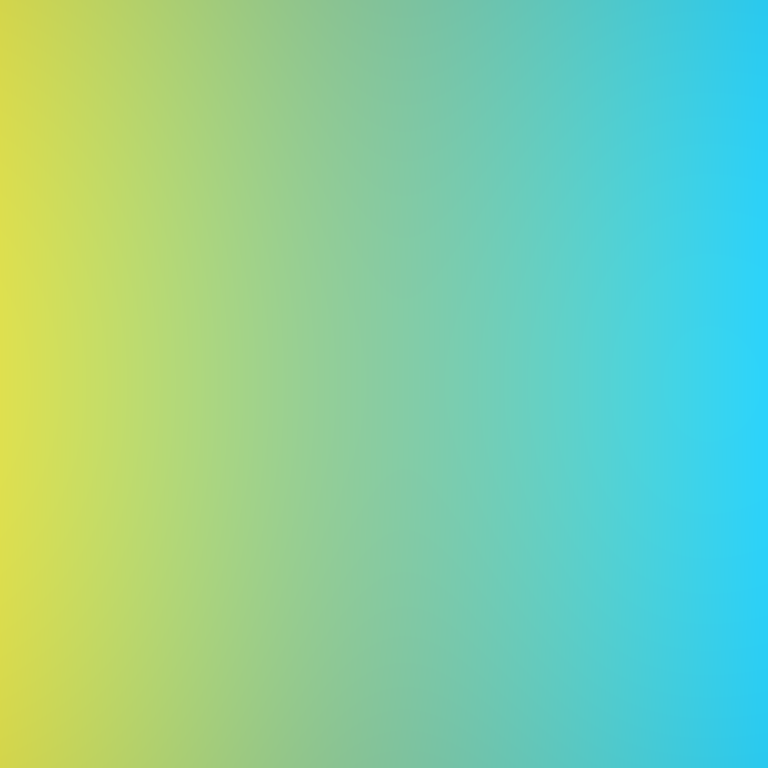
Abstract light effect, smooth gradient from yellow to cyan, calm atmosphere, soft glow, no room, no furniture, no objects.